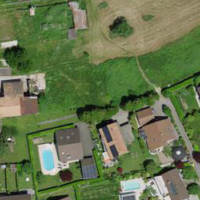
EUNIS habitat code: 54
Species observed at this site:
Himantoglossum hircinum